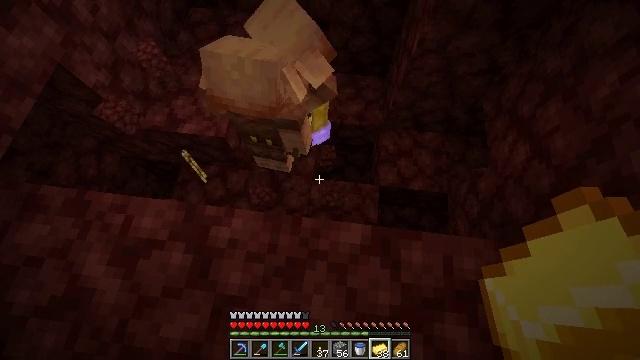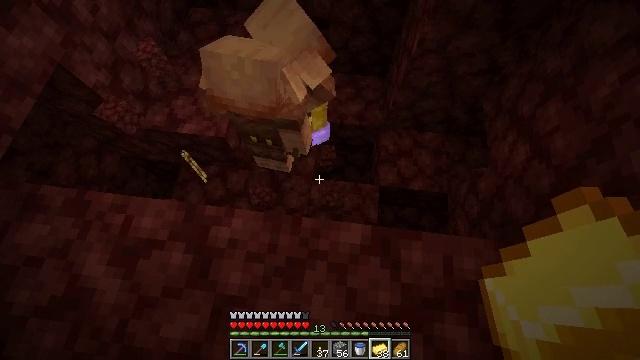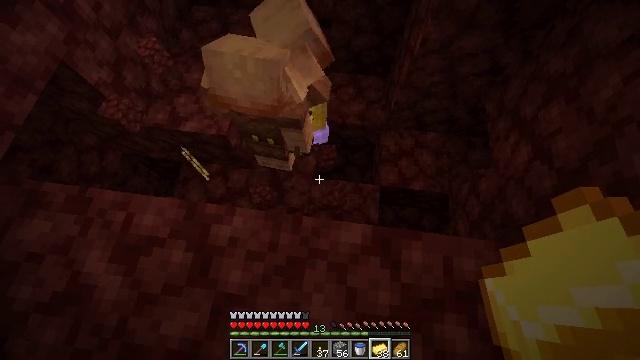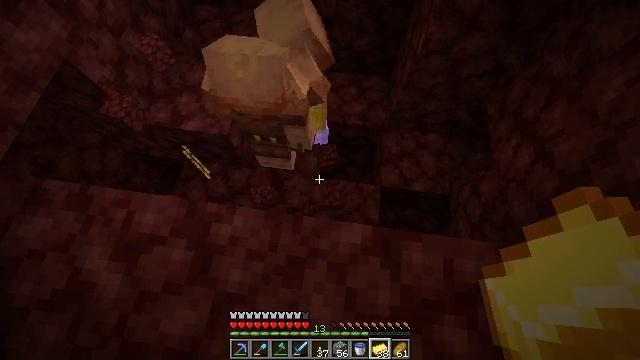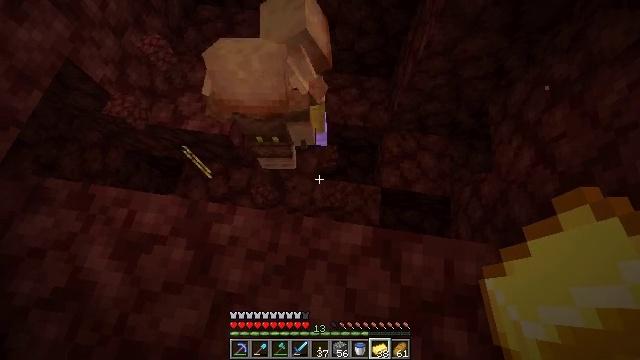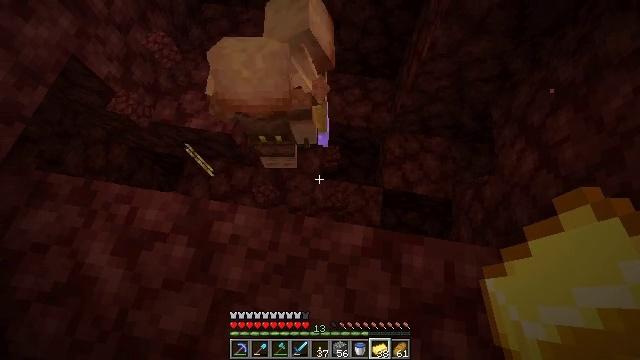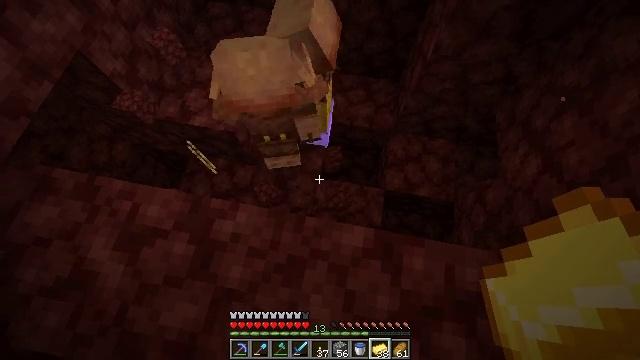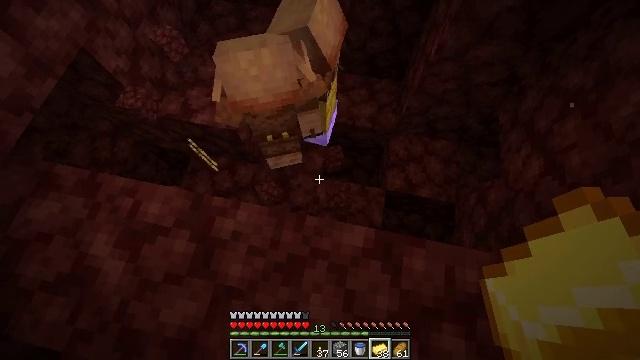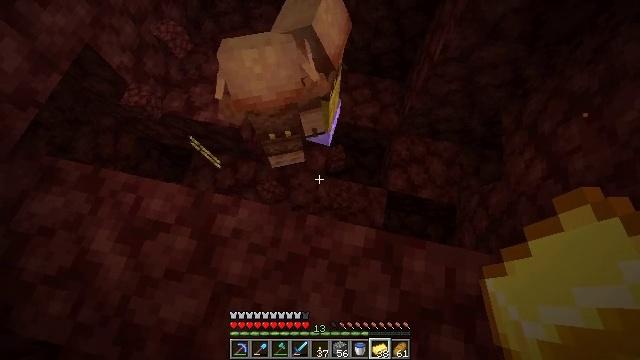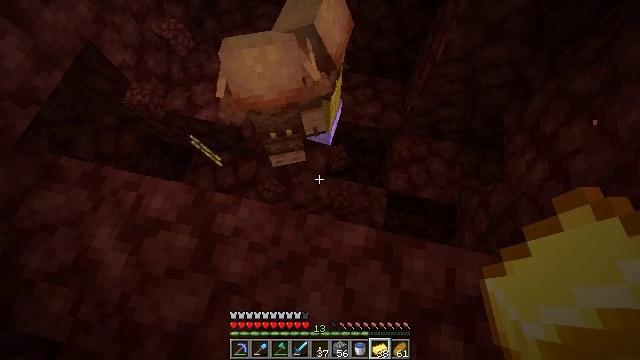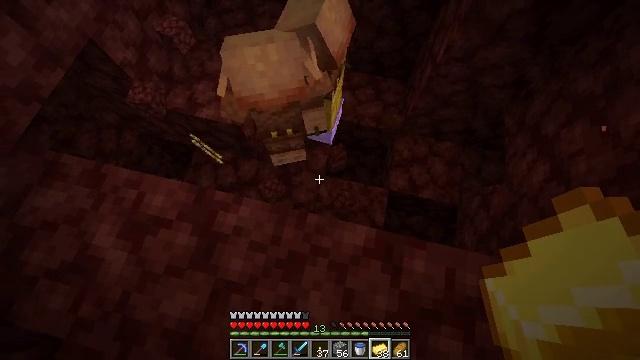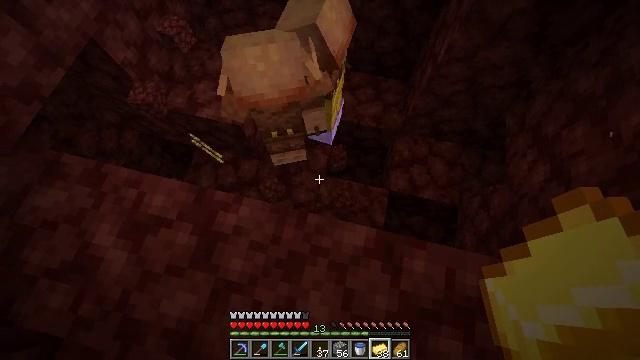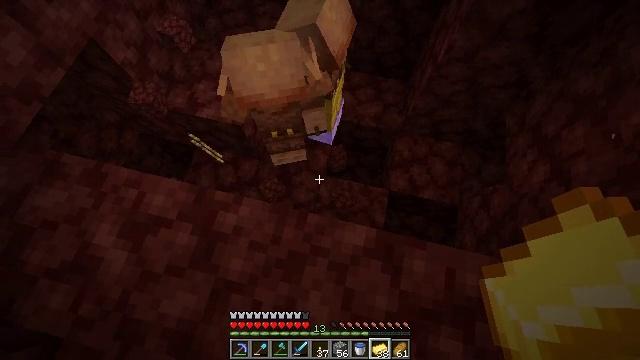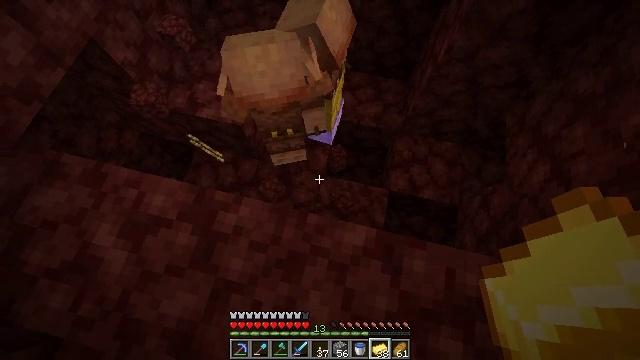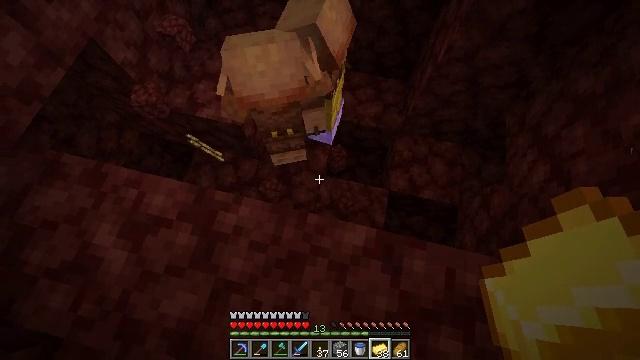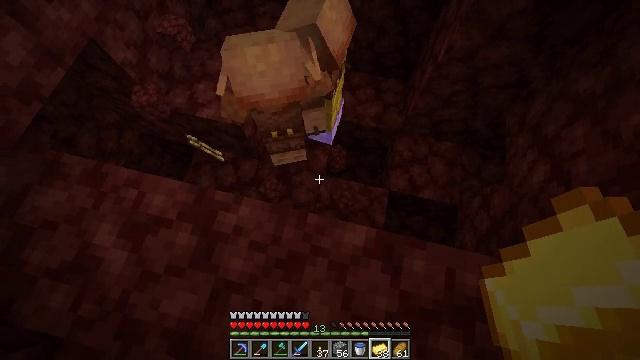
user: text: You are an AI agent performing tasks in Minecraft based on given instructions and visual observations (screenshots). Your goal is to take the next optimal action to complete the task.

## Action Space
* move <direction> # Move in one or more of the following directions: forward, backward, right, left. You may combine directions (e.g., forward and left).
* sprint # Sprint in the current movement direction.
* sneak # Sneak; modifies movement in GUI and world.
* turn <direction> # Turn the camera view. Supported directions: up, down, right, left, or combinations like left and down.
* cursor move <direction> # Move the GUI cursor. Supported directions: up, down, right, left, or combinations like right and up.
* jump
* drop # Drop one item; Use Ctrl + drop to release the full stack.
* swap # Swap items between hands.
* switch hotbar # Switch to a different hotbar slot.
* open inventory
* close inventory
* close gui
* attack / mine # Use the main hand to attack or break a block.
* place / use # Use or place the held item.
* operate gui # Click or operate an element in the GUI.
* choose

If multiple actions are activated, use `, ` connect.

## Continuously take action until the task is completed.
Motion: motion action
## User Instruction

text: Remove a gold ingot from the inventory.
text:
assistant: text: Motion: no_op
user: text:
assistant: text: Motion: no_op
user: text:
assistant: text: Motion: no_op
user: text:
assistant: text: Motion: no_op
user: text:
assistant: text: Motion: turn left
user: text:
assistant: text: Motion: turn left
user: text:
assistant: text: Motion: no_op
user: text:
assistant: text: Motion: turn left
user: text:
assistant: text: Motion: no_op
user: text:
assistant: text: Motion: no_op
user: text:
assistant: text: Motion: no_op
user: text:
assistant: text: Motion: no_op
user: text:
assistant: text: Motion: no_op
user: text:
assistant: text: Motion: no_op
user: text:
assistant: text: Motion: no_op
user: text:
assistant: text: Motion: no_op
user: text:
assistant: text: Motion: no_op
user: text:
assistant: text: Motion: no_op
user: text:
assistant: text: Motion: no_op
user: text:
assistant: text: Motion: no_op
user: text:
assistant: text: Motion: turn left
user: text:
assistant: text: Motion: turn left and up
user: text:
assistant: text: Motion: turn left and up
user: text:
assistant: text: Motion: turn left and up
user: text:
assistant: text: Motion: turn up
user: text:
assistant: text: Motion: turn up
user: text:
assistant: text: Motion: turn up
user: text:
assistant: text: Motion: turn up
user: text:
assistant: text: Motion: turn up
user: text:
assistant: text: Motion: turn right and up